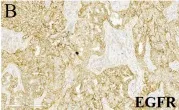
Hematoxylin & eosin (H&E) and immunohistochemical (IHC) staining for the lung tumor tissues. (B-H) IHC examinations (x200) of the resected tumor tissues were positive for epidermal growth factor receptor (EGFR), topoisomerase IIalpha (TOPOIIalpha), 170-kDa protein (p170), and p53 and negative for human epidermal growth factor receptor 2 (Her-2) and ALK. The Ki67 index was 60.
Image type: pathology (immunostaining)